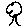
Label: tree